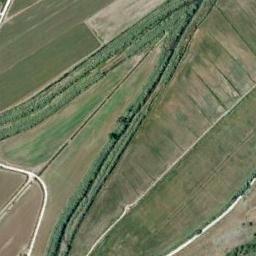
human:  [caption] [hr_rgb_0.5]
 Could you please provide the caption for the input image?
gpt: The river goes through green farmland .

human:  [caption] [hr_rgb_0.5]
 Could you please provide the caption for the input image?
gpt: There are many trees on either side of the river .

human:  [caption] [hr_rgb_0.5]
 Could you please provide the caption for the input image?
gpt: The narrow green river goes through the farmland and the river is flanked by lots of trees .

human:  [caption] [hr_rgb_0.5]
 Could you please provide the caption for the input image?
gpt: A curved green river with sharp corners and green fields on both sides .

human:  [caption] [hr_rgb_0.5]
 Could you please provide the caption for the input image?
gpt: There are some green farmlands near the river .